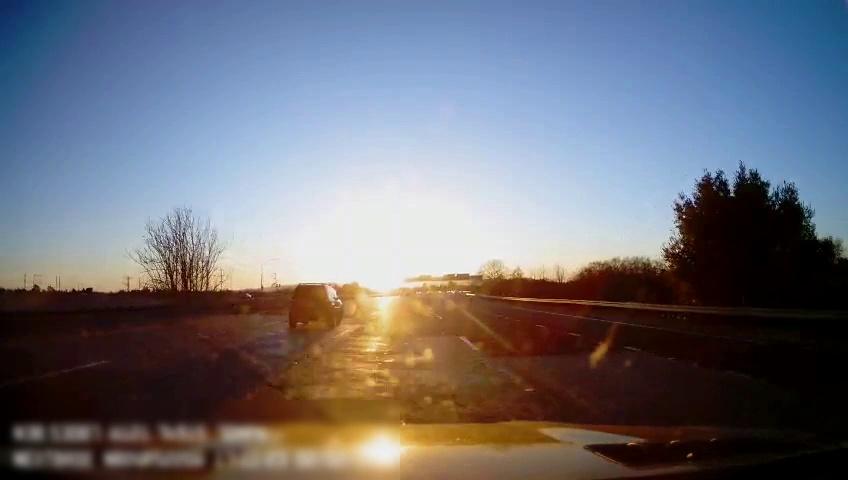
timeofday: Day
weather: Sunny
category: Drivable Space
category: Vehicles | SUV
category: Vehicles | Car
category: Lanes | Alternate Lane
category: Lanes | Alternate Lane
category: Lanes | Current Lane
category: Lanes | Current Lane
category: Lanes | Alternate Lane
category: Lanes | Alternate Lane
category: Traffic | Signs
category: Traffic | Signs
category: Traffic | Signs